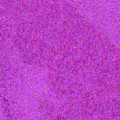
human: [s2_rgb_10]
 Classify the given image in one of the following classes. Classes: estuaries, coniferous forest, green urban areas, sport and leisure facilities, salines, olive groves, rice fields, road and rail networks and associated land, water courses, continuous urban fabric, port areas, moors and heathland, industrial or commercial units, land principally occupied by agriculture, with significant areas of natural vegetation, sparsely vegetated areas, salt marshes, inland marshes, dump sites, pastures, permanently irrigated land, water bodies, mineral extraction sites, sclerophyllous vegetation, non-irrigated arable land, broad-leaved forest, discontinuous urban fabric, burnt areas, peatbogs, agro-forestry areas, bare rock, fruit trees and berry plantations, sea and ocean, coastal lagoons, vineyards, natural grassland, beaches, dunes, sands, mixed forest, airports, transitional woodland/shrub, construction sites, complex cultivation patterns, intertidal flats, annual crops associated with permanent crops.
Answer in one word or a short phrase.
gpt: sea and ocean